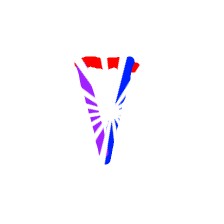
Shape: triangle